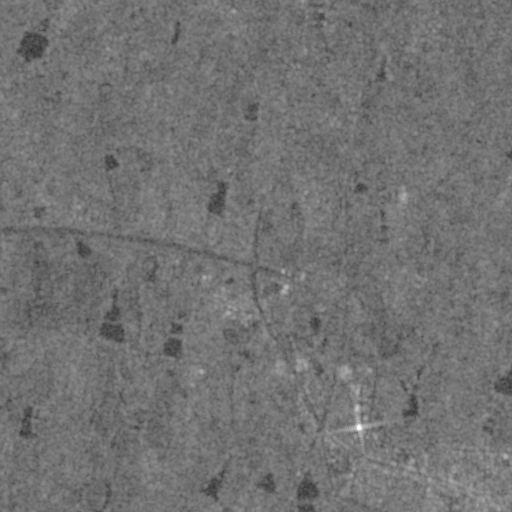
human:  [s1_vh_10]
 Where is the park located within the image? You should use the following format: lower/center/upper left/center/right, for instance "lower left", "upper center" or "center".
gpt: The park is located in the center of the image.
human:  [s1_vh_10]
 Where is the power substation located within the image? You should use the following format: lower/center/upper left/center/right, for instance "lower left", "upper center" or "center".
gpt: The power substation is located in the lower right of the image.
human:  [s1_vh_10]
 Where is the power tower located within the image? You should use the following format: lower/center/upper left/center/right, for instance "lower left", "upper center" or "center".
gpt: There is no power tower in the image.

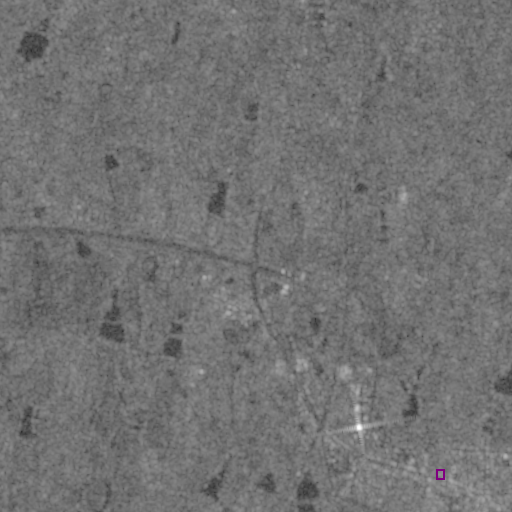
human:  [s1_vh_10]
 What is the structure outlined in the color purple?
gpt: The structure outlined in purple is a power substation.
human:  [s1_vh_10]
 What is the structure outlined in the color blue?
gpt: There is no blue outline.